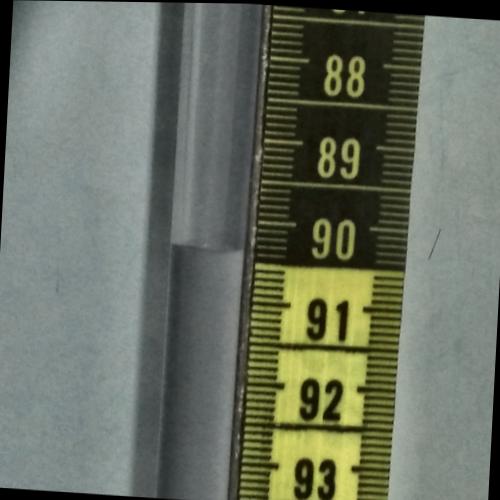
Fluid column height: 90.4 cm